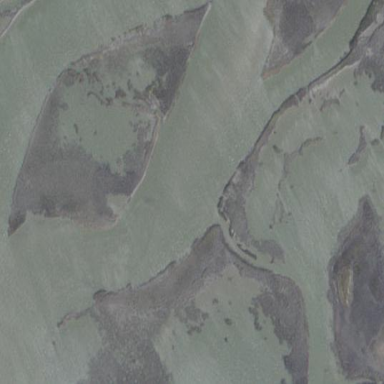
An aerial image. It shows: Marshy wetland area.